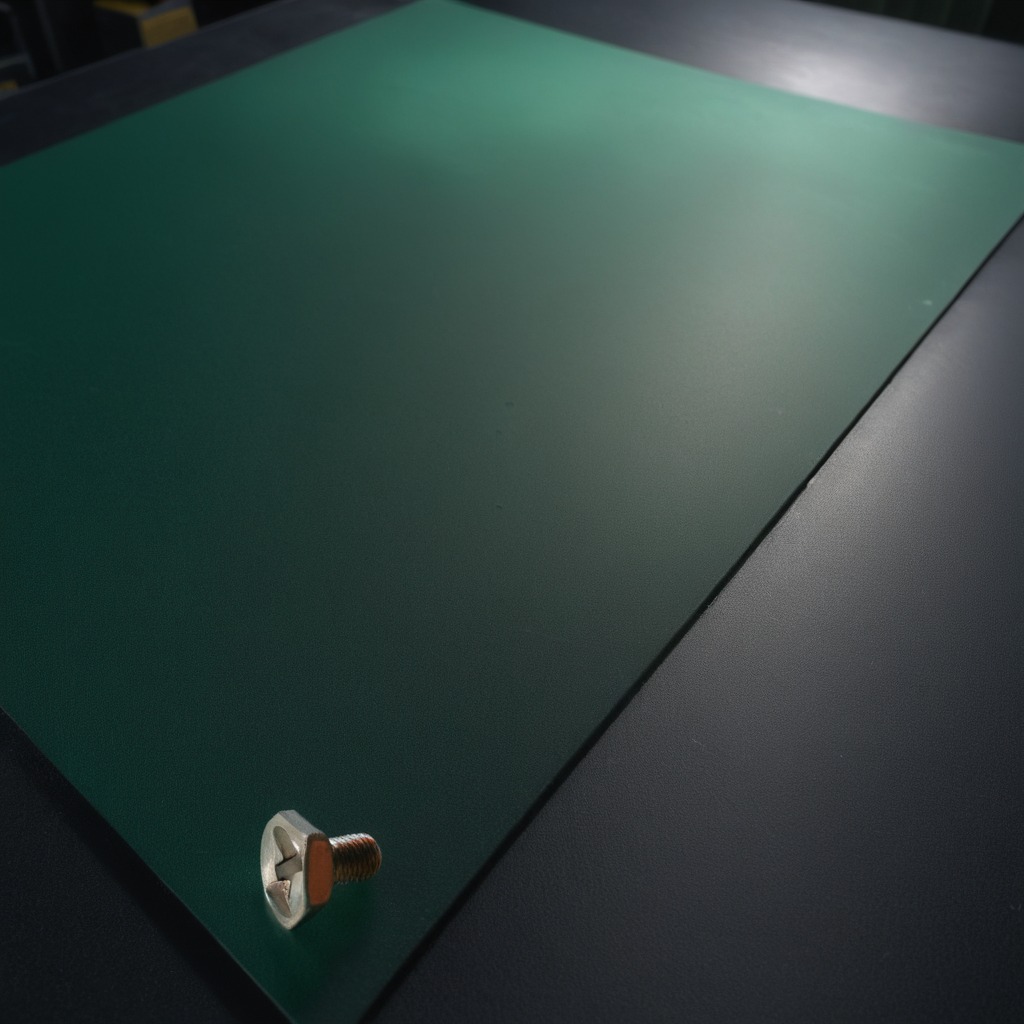
A metal screw lying on a clean granite tabletop covered with a green rubber mat inside a workshop at night dim ambient light soft shadows worn but beneath the mat